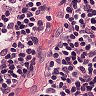
Metastatic tissue present: no